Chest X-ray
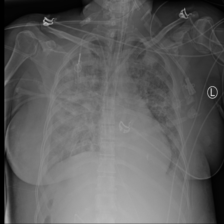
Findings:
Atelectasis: negative
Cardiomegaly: negative
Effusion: positive
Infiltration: positive
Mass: negative
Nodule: negative
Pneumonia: negative
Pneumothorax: negative
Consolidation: negative
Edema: negative
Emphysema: negative
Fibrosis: negative
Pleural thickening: negative
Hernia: negative